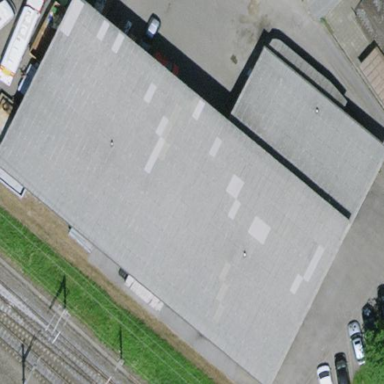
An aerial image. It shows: Industrial building.